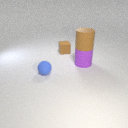
small brown rubber cube behind small blue rubber sphere